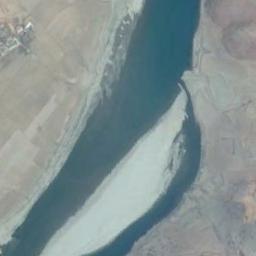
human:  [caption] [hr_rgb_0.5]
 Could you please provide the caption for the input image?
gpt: A broad turquoise river with sandbanks on both sides of the bank and tan land .

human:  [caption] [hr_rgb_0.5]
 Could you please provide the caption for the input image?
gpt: The river goes through the bare land .

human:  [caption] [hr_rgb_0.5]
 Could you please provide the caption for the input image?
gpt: The blue river with a big channel bar goes through the wasteland .

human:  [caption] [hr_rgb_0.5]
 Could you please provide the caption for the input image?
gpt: The two rivers vary in width and size .

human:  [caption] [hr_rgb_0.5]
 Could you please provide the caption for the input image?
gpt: There are white sand and bare land around the river .